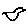
Label: bird